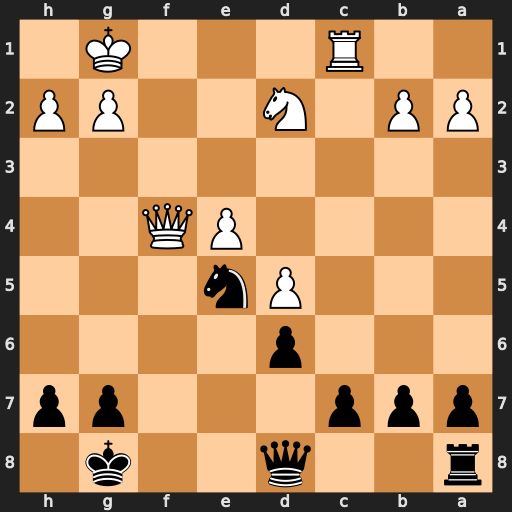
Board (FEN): r2q2k1/ppp3pp/3p4/3Pn3/4PQ2/8/PP1N2PP/2R3K1
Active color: b
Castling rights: -
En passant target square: -
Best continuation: Nd3 Qf1 Nxc1